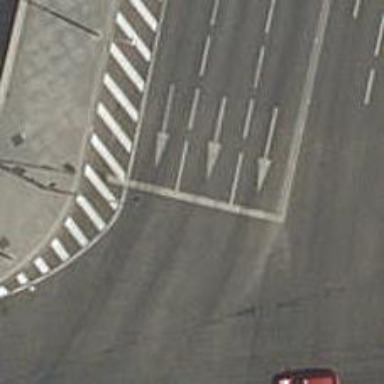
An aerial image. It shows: Road with traffic signals.